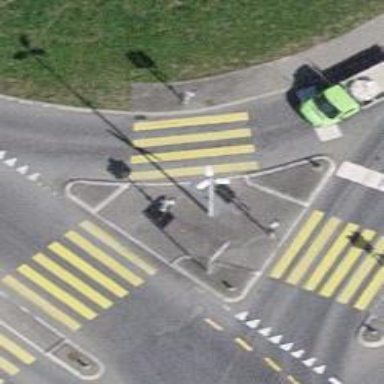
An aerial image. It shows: Traffic island located on footway.